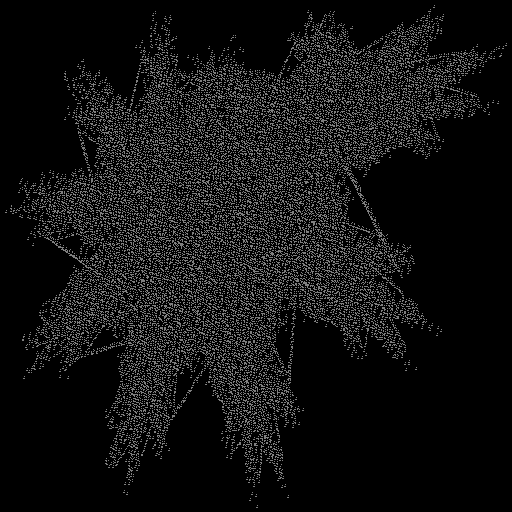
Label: involucre